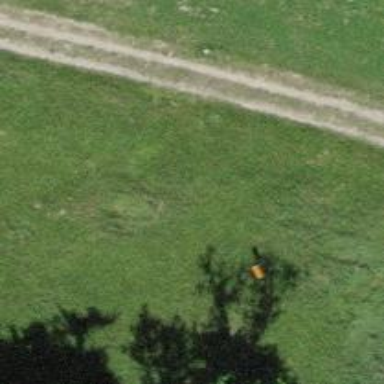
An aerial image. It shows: Aerial marker.